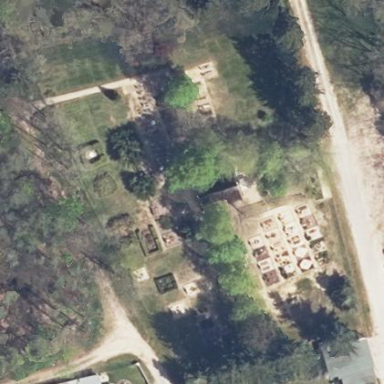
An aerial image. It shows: Cemetery with fence around it.